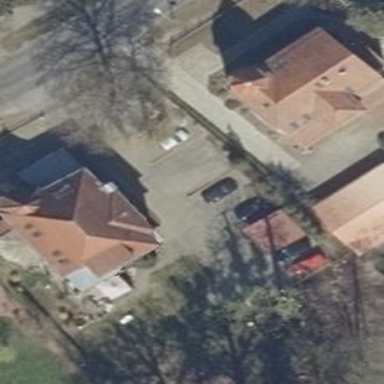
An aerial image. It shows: Detached building.